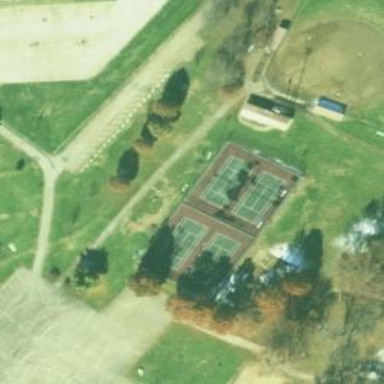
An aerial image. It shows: Fenced tennis court with chain link fence.